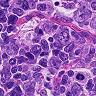
Metastatic tissue present: no